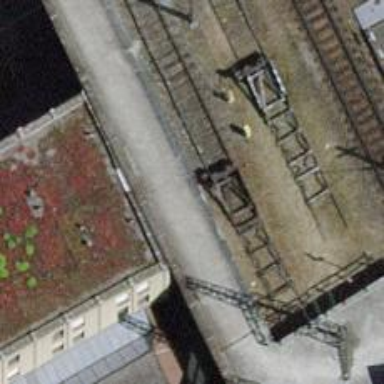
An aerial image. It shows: Railway buffer stop.